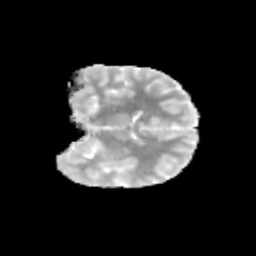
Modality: MD
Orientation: coronal
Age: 10
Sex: male
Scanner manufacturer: siemens
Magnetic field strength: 3 T
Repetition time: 3.8 s
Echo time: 0.07 s